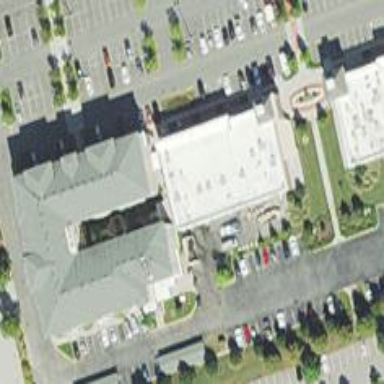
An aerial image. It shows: Fitness centre on leisure land.